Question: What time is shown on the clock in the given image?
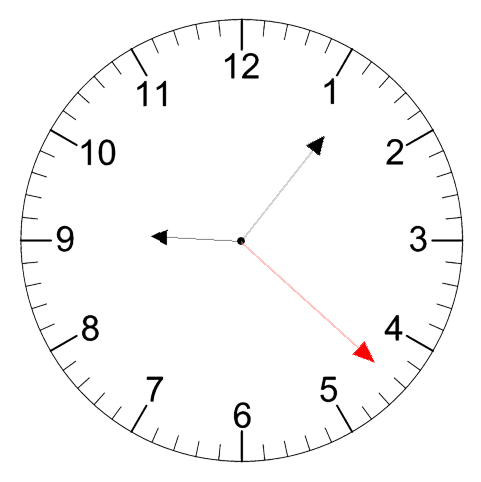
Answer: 09:06:22